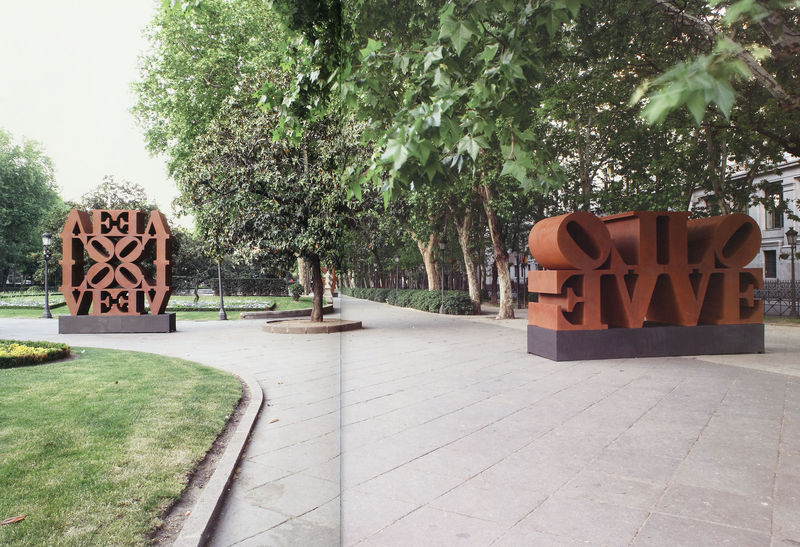
Titel: Love Wall (links) & Imperial Love (rechts)
Künstler: Robert Indiana
Institution: Madrid (2006)
Schlagwörter: baum, blätter, bäume, gras, park, rasen, weg, wiese, sockel, spiegelung, skulptur, schrift, modern, metall, buchstabe, buchstaben, aussen, kleeblatt, rost, modern art